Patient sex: M
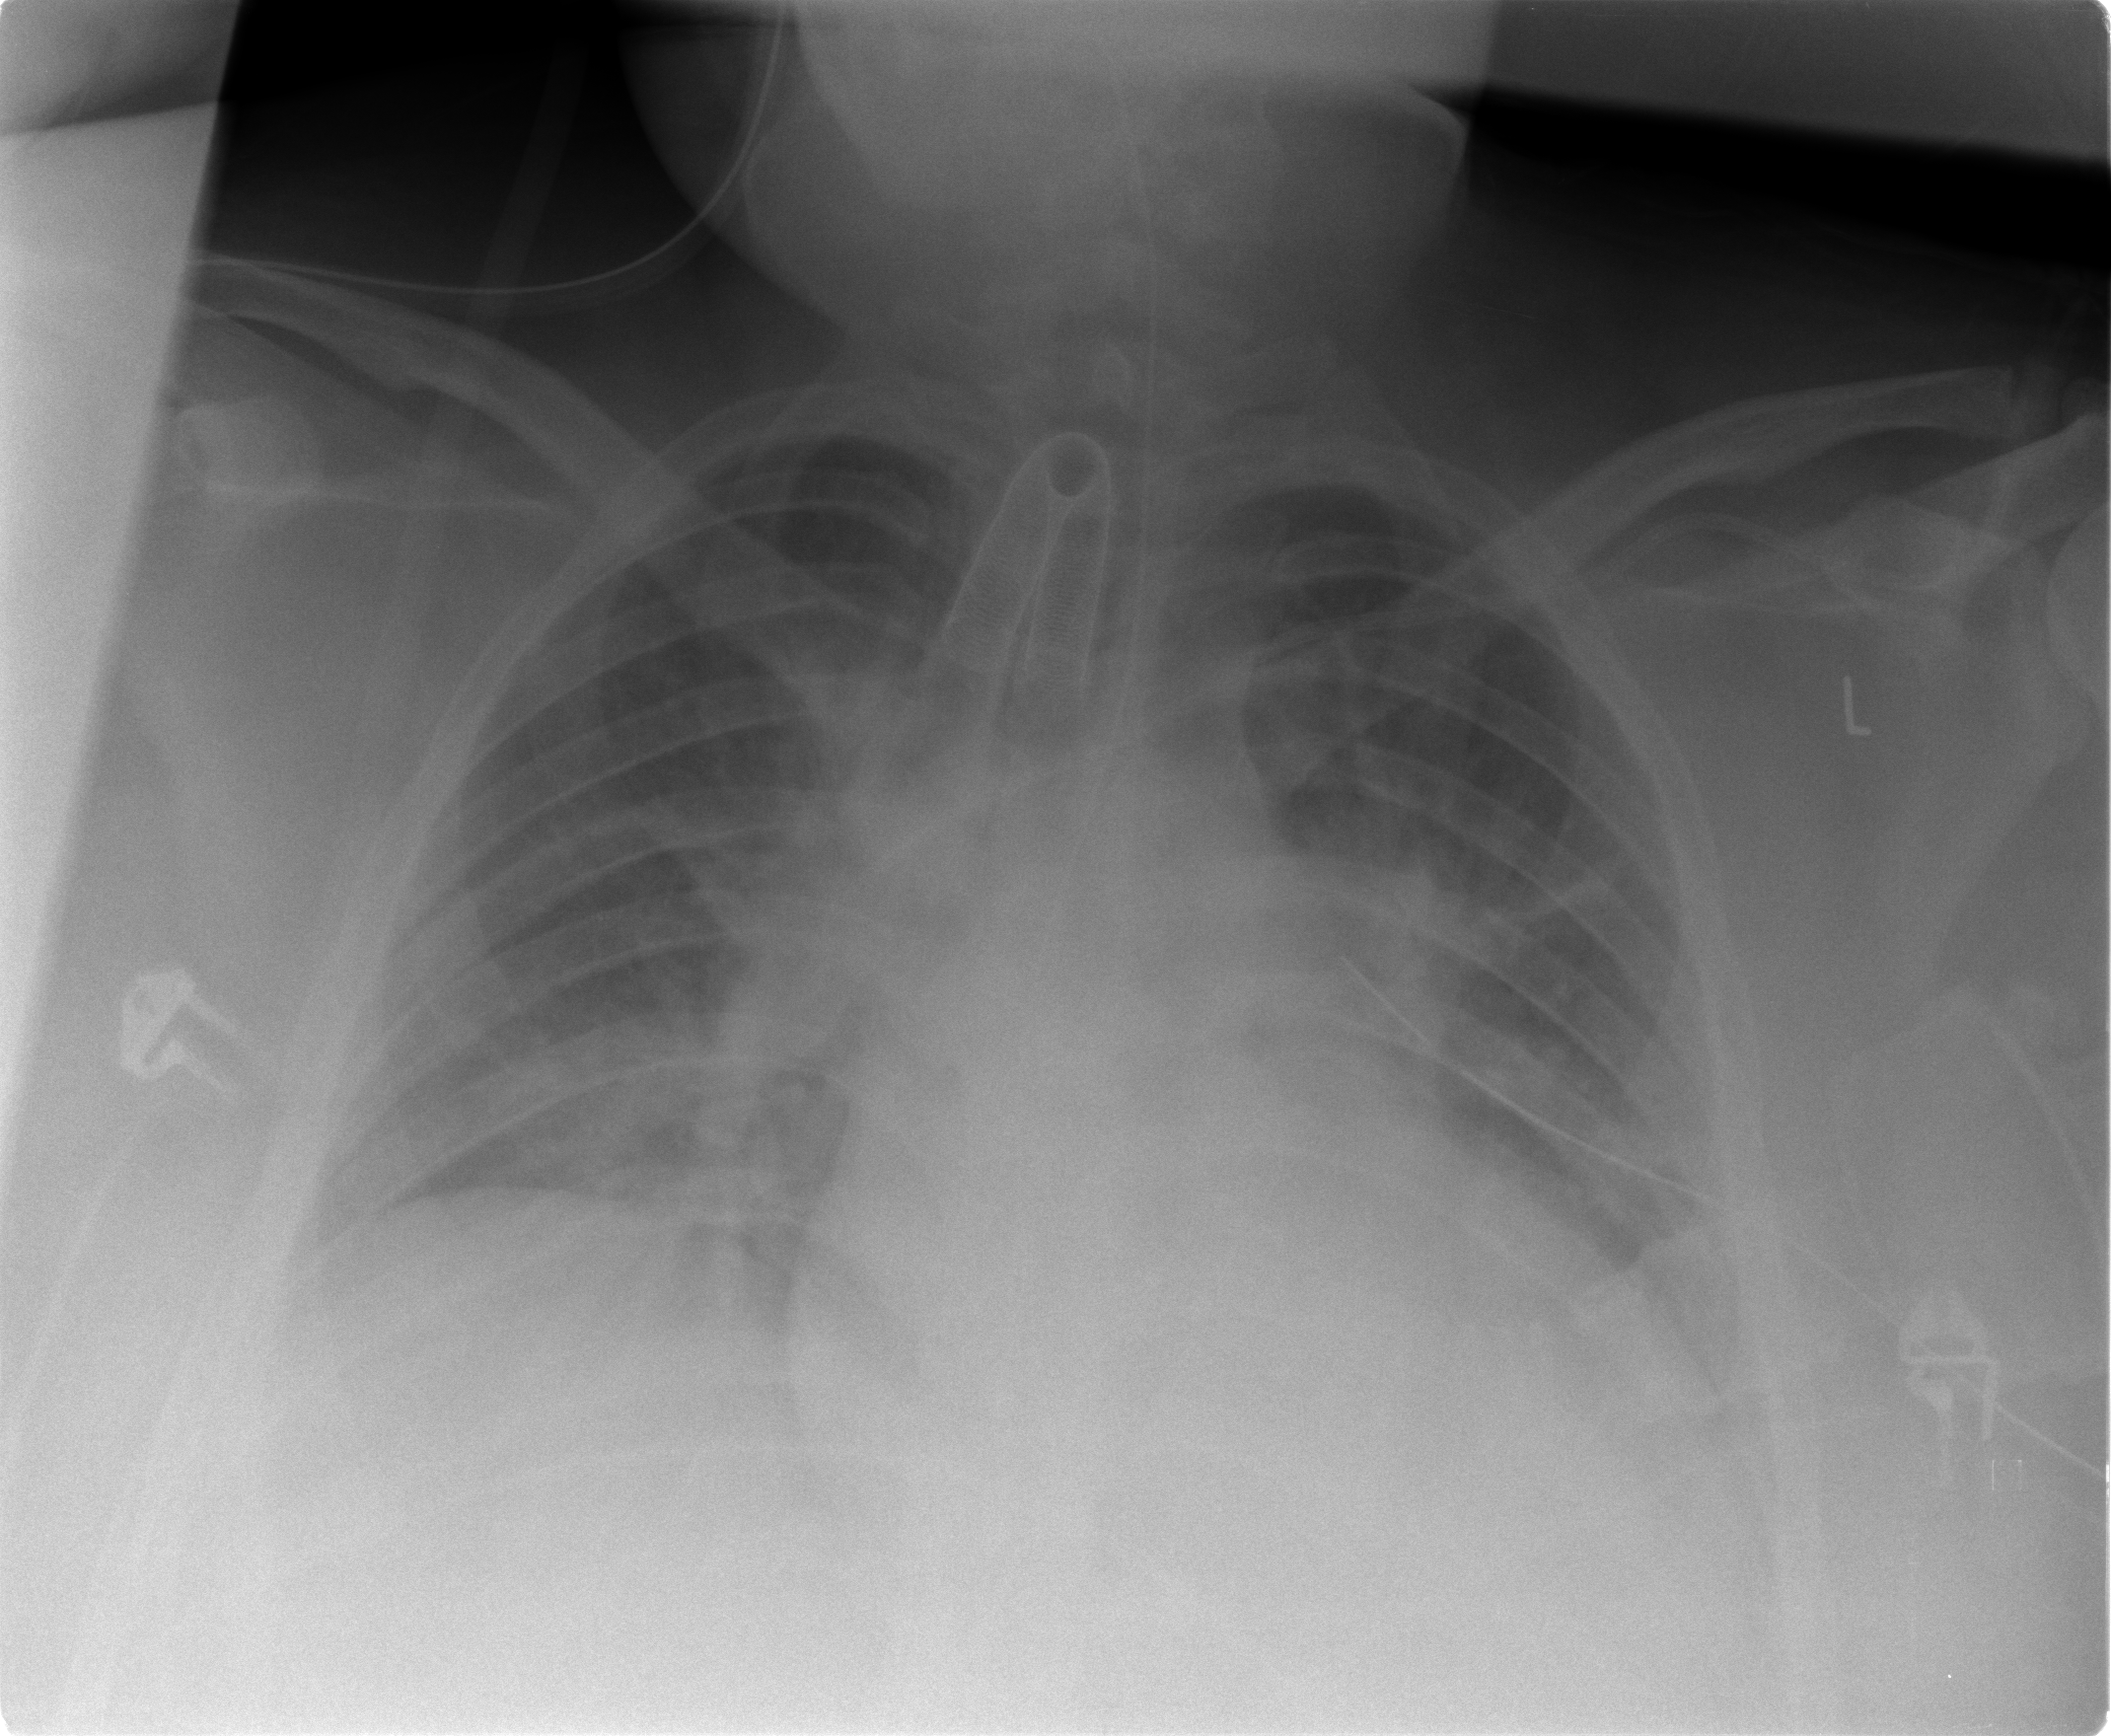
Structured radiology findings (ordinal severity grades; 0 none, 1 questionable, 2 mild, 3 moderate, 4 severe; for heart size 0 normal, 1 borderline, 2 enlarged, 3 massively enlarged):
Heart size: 2
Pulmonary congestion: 3
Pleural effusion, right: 1
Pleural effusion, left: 2
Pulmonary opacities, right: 0
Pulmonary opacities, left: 0
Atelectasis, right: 2
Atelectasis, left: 2